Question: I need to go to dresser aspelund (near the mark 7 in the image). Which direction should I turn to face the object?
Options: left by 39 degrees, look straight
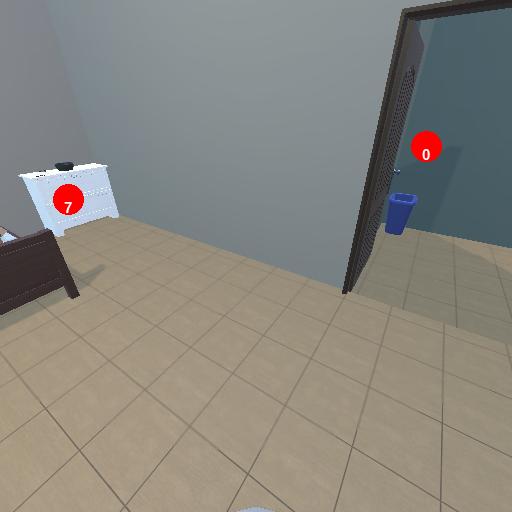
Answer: left by 39 degrees